Field crop: maize
Growth stage: 2
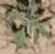
Species: atriplex